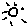
Label: sun